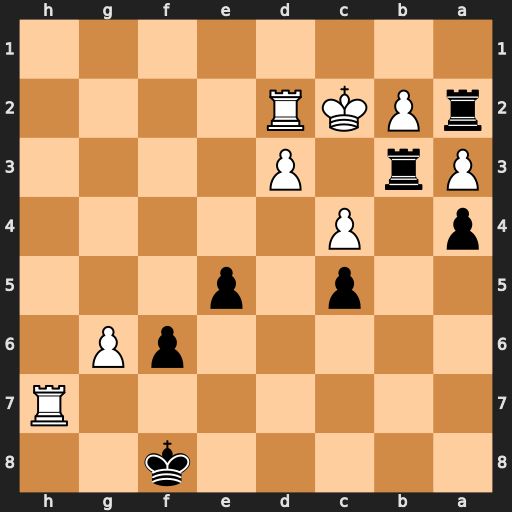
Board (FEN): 5k2/7R/5pP1/2p1p3/p1P5/Pr1P4/rPKR4/8
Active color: b
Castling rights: -
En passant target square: -
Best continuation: Rbxb2+ Kc1 Rxd2